Question: After I submit my form and return to the page, the field that does the submit displays the unwanted text "undefined":

How can I lose the text "undefined"? I do absolutely nothing to make it appear. This is the HTML:
'''
<span class="small60">Nummer:
<input onkeypress="javascript:searchWithEnter('Oversikt','fastsearch')"
title="<%=mouseOverFast %>" type="text" size="40" name="fastsearch">
'''
The script:
'''
function searchWithEnter(action, command) {
if (window.event && window.event.keyCode == 13) {
document.actionForm.action.value = 'Oversikt';
document.actionForm.actionCommand.value = 'fastsearch';
document.actionForm.submit();
disableAll();
}
}
'''
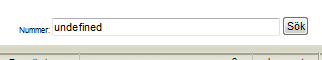
Answer: 'searchWithEnter' tries to set the value of the field with an undefined variable.
EDIT: I don't see a value attribute for the input.